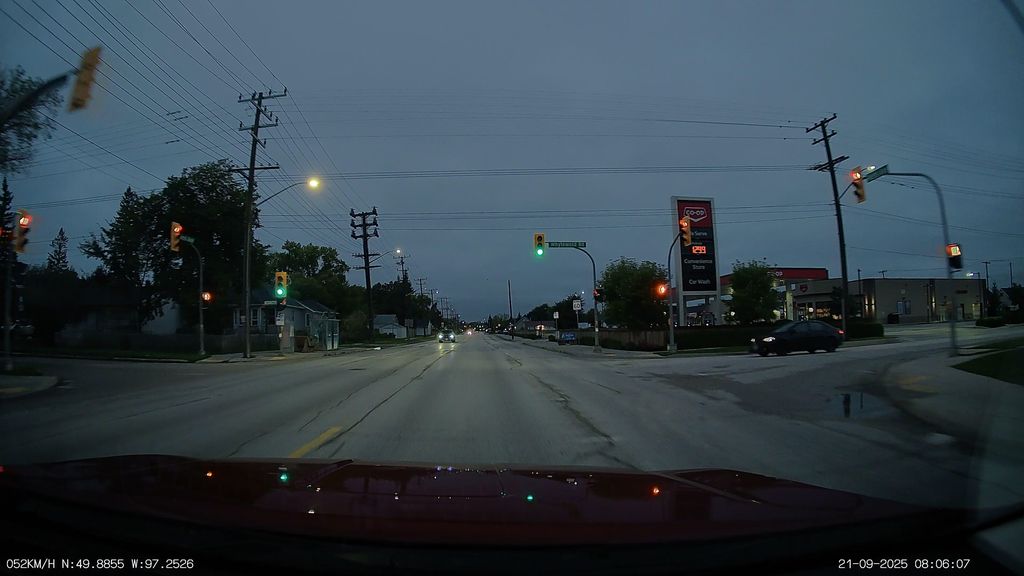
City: winnipeg